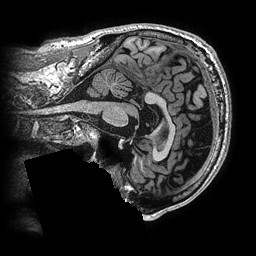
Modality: T1w
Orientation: sagittal
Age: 71
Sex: male
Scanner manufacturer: ge
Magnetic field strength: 3 T
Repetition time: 0.006952 s
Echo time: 0.00292 s